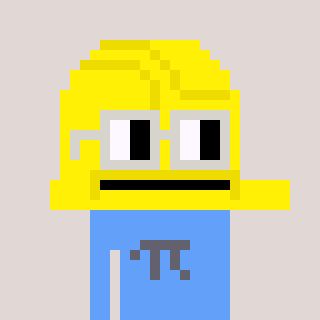
a pixel art character with square light gray glasses, a construction helmet-shaped head and a blue-colored body on a warm background